The picture encodes a bearing's raw vibration samples as pixel intensities in a 2-D grid. Diagnose the bearing from this image, choosing from: normal, inner_race, outer_race, ball.
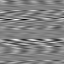
Answer: outer_race